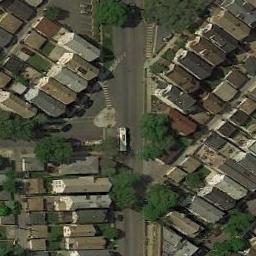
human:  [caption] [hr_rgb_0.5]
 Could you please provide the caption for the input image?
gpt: There are red cars at the intersection .

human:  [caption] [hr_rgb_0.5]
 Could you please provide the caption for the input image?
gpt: There are many buildings of different shapes and sizes beside the intersection .

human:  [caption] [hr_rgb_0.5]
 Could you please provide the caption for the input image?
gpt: An intersection with sparse traffic located in a dense residential area with some trees .

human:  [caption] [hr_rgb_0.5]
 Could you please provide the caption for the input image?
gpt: There are many neatly lined houses with brown and gray roofs and many trees around the intersection .

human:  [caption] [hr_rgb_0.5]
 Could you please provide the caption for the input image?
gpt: There are many buildings around the intersection .